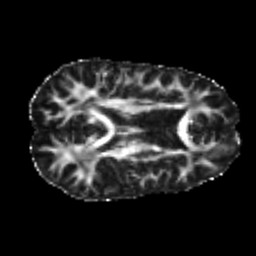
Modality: FA
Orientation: axial
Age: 24
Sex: male
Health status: healthy
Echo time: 0.074 s